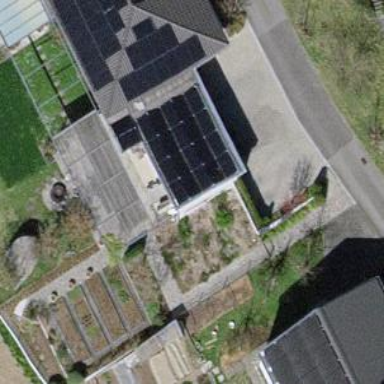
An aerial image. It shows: Solar power generator.